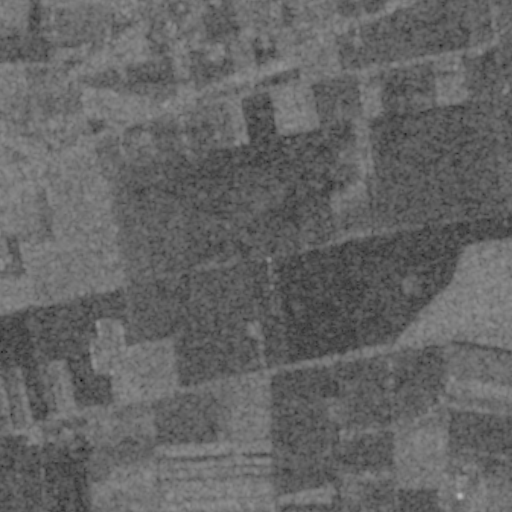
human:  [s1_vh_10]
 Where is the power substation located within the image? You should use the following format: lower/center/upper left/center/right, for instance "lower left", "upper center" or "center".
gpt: The power substation is located in the upper left of the image.
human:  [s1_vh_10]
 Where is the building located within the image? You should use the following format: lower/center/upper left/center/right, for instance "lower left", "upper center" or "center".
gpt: There is no building in the image.

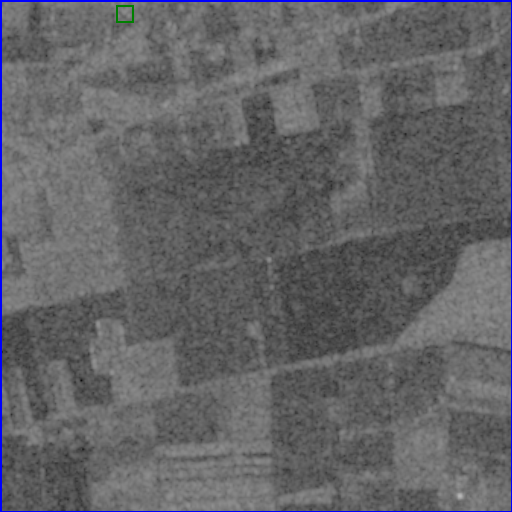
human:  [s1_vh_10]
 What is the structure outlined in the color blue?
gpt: The structure outlined in blue is a crop field.
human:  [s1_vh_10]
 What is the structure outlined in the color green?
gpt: The structure outlined in green is a power substation.
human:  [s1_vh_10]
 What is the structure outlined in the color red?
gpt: There is no red outline.